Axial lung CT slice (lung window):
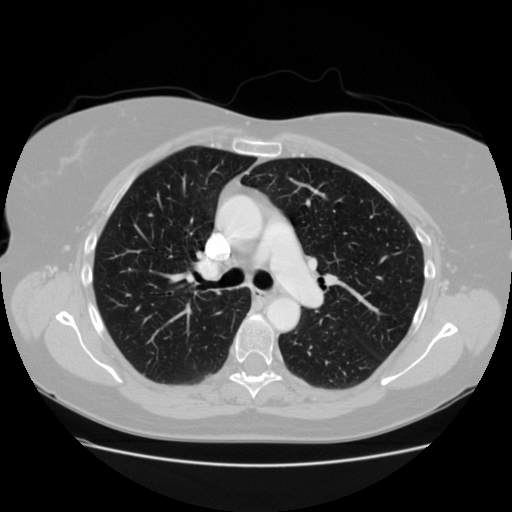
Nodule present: no